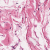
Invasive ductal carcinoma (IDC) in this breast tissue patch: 0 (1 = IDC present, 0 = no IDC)